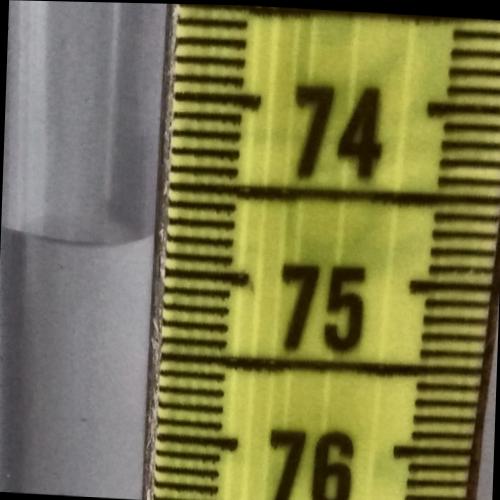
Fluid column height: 74.8 cm